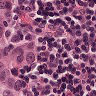
Metastatic tissue present: yes